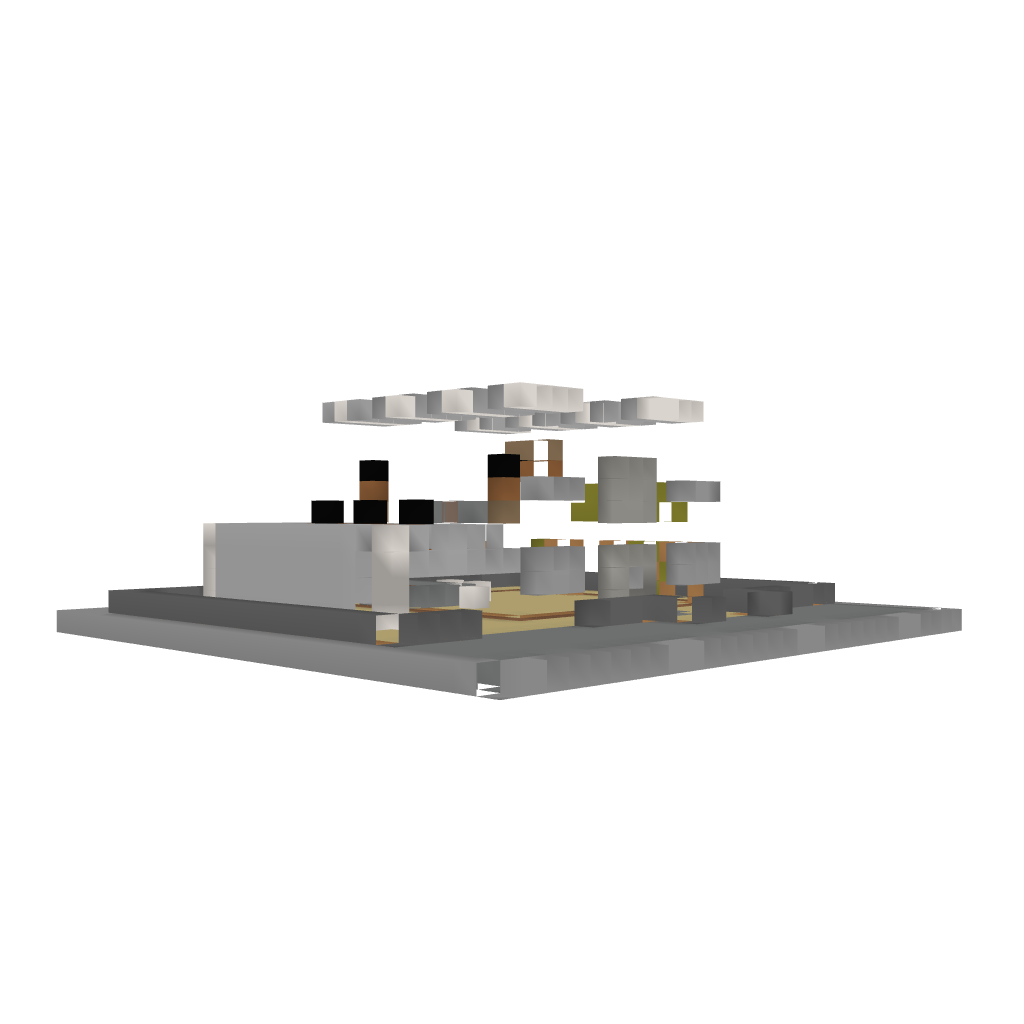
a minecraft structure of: Modern House 005